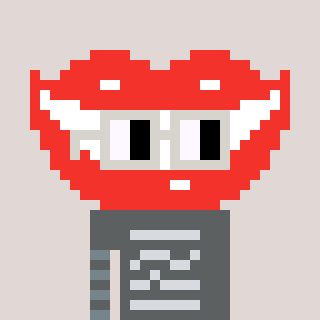
a pixel art character with square light gray glasses, a smile-shaped head and a orange-colored body on a warm background